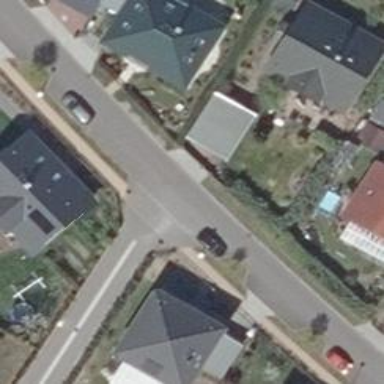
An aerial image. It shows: Asphalt road in living street.